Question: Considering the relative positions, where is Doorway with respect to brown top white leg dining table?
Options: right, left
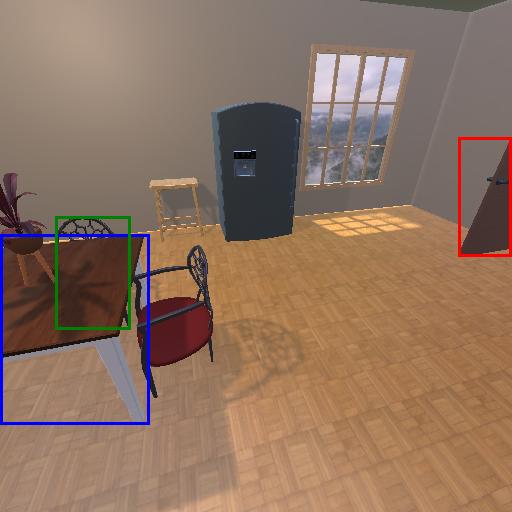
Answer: right